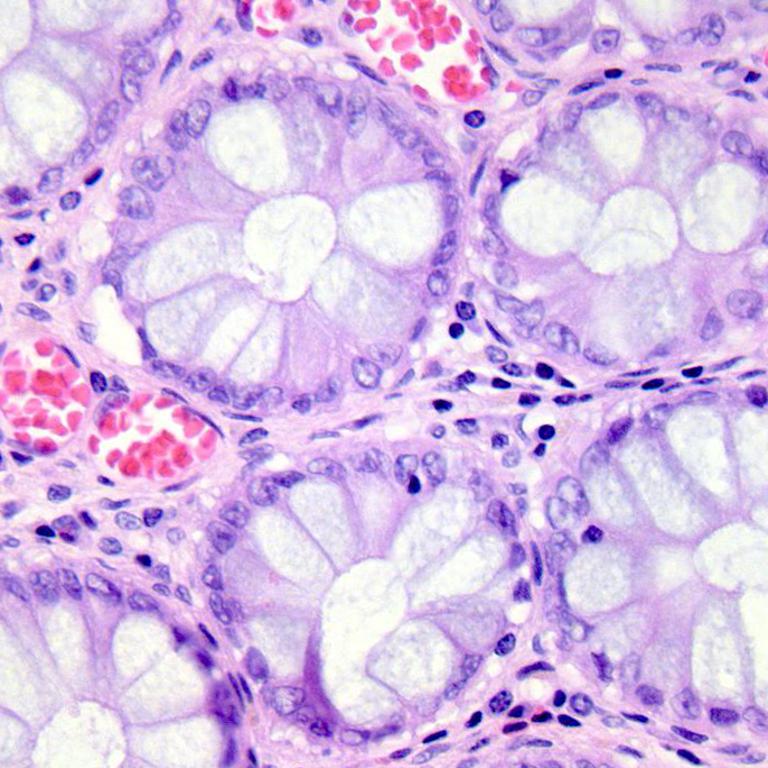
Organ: colon
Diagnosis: benign